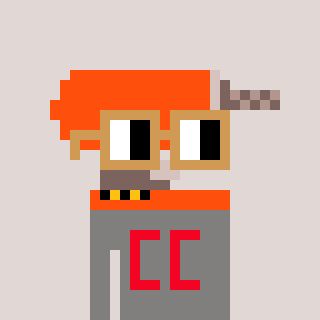
a pixel art character with square brown glasses, a drill-shaped head and a bluegrey-colored body on a warm background